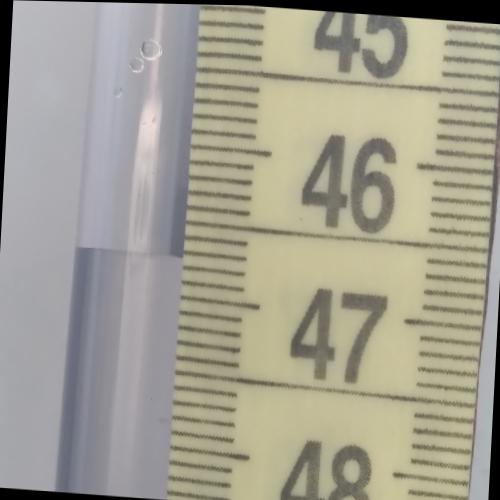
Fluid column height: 46.7 cm